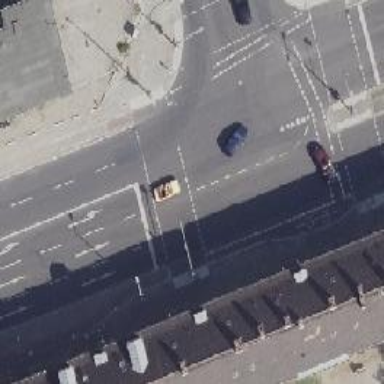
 with lane markings. This road is dual carriageway."